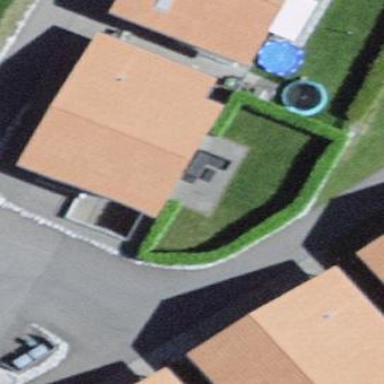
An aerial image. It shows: Residential building.